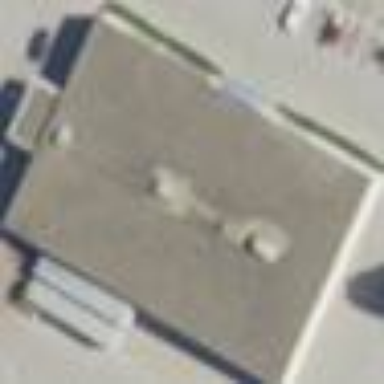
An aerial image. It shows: Commercial building.